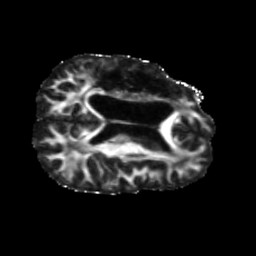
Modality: FA
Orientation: axial
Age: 42
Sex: male
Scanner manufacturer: siemens
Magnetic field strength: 3 T
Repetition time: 5.47 s
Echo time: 0.0854 s